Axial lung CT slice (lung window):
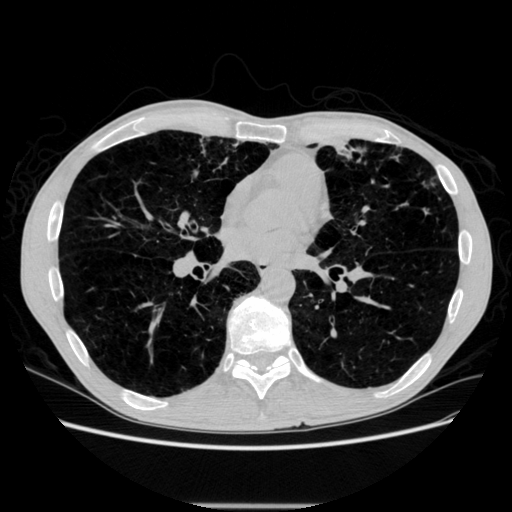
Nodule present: no